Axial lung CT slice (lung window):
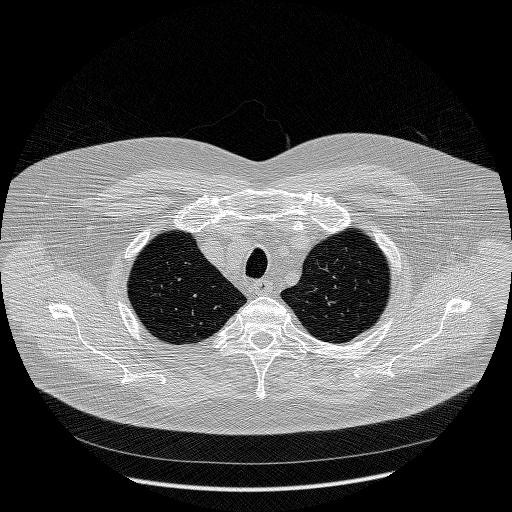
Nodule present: no